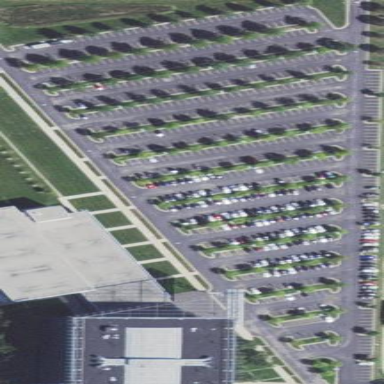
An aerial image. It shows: Parking area.